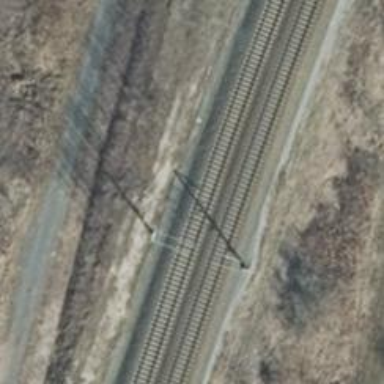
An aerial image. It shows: Railway milestone with catenary mast.